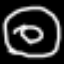
Label: donut